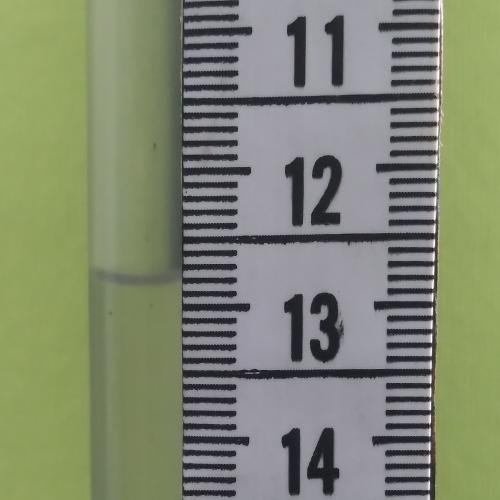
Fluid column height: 12.8 cm